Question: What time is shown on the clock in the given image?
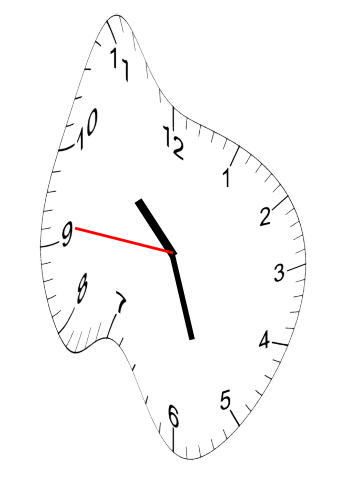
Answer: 10:26:46